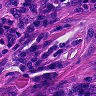
Metastatic tissue present: yes